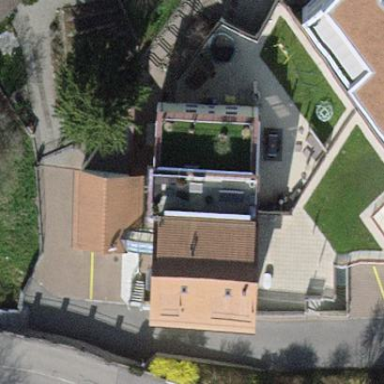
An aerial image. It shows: Gabled roofed apartment building with red roof and yellow exterior.